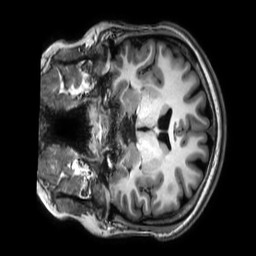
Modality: T1w
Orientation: coronal
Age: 23
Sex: female
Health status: healthy
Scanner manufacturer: philips
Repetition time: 0.009 s
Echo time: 0.004 s